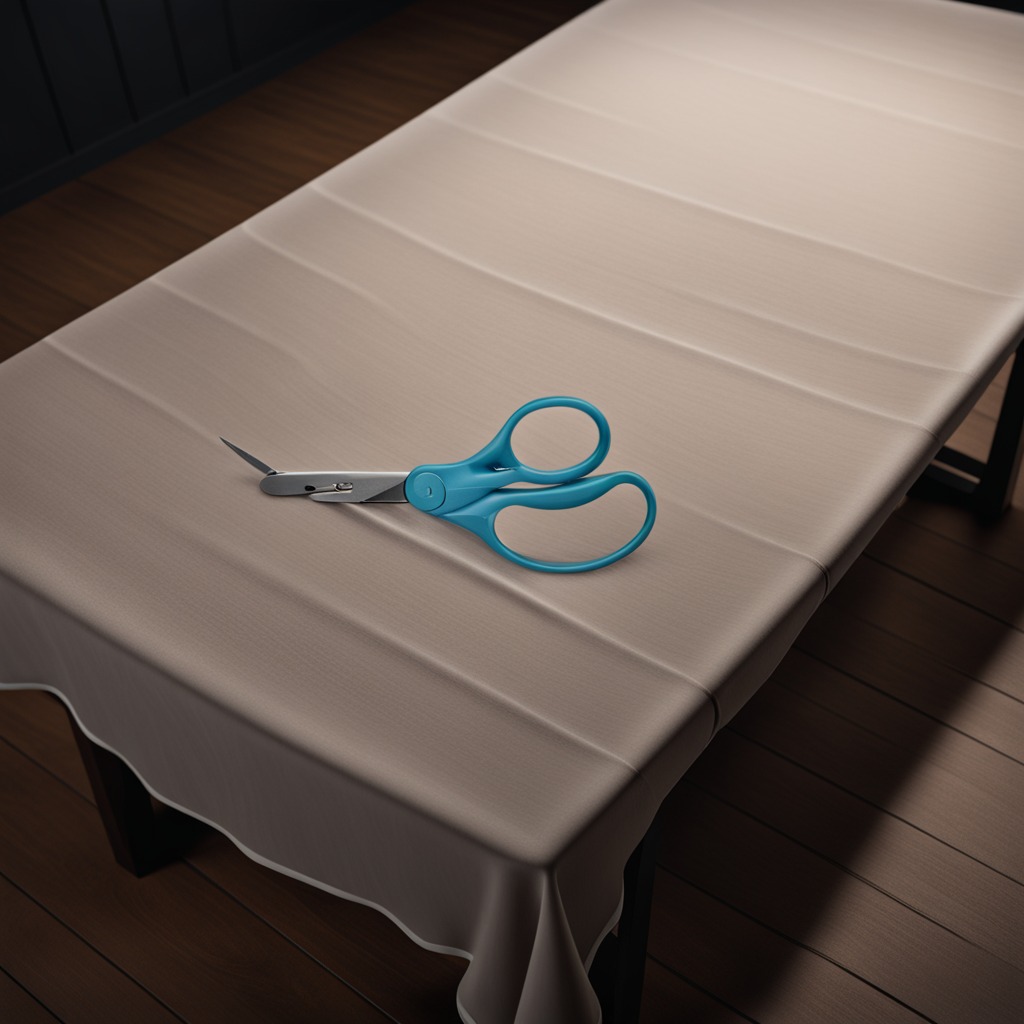
A scissor lying on a wooden table inside a workshop at night dim ambient light soft shadows worn but beneath the cloth